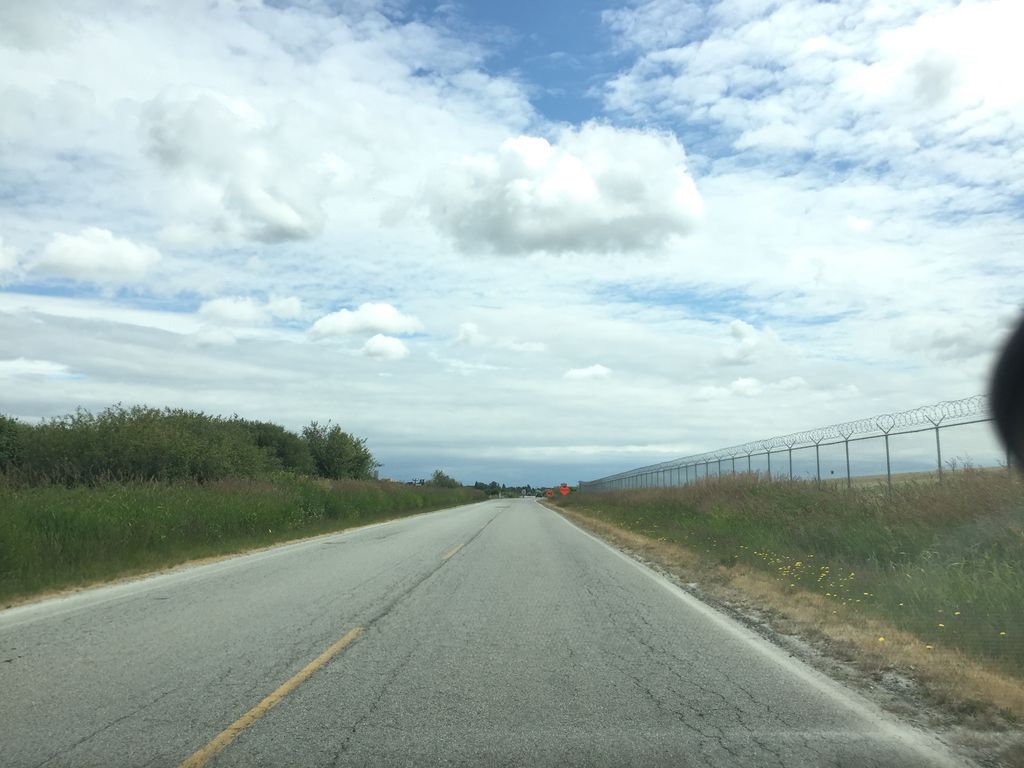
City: vancouver